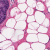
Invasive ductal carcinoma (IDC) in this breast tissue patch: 0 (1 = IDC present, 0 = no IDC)